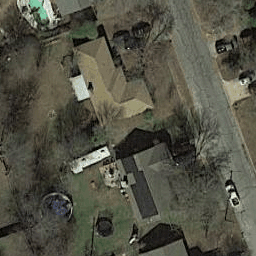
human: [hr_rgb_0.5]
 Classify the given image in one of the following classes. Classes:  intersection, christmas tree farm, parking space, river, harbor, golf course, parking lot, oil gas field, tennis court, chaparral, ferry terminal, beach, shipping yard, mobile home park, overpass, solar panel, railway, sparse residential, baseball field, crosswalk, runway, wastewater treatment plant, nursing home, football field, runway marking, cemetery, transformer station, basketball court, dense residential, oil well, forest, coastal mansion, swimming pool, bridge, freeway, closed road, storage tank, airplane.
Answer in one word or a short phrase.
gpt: sparse residential